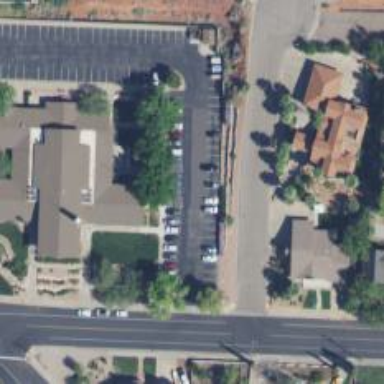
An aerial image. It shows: Beautiful church building.